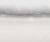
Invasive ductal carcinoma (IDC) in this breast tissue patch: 0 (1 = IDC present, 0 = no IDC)